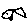
Label: fish